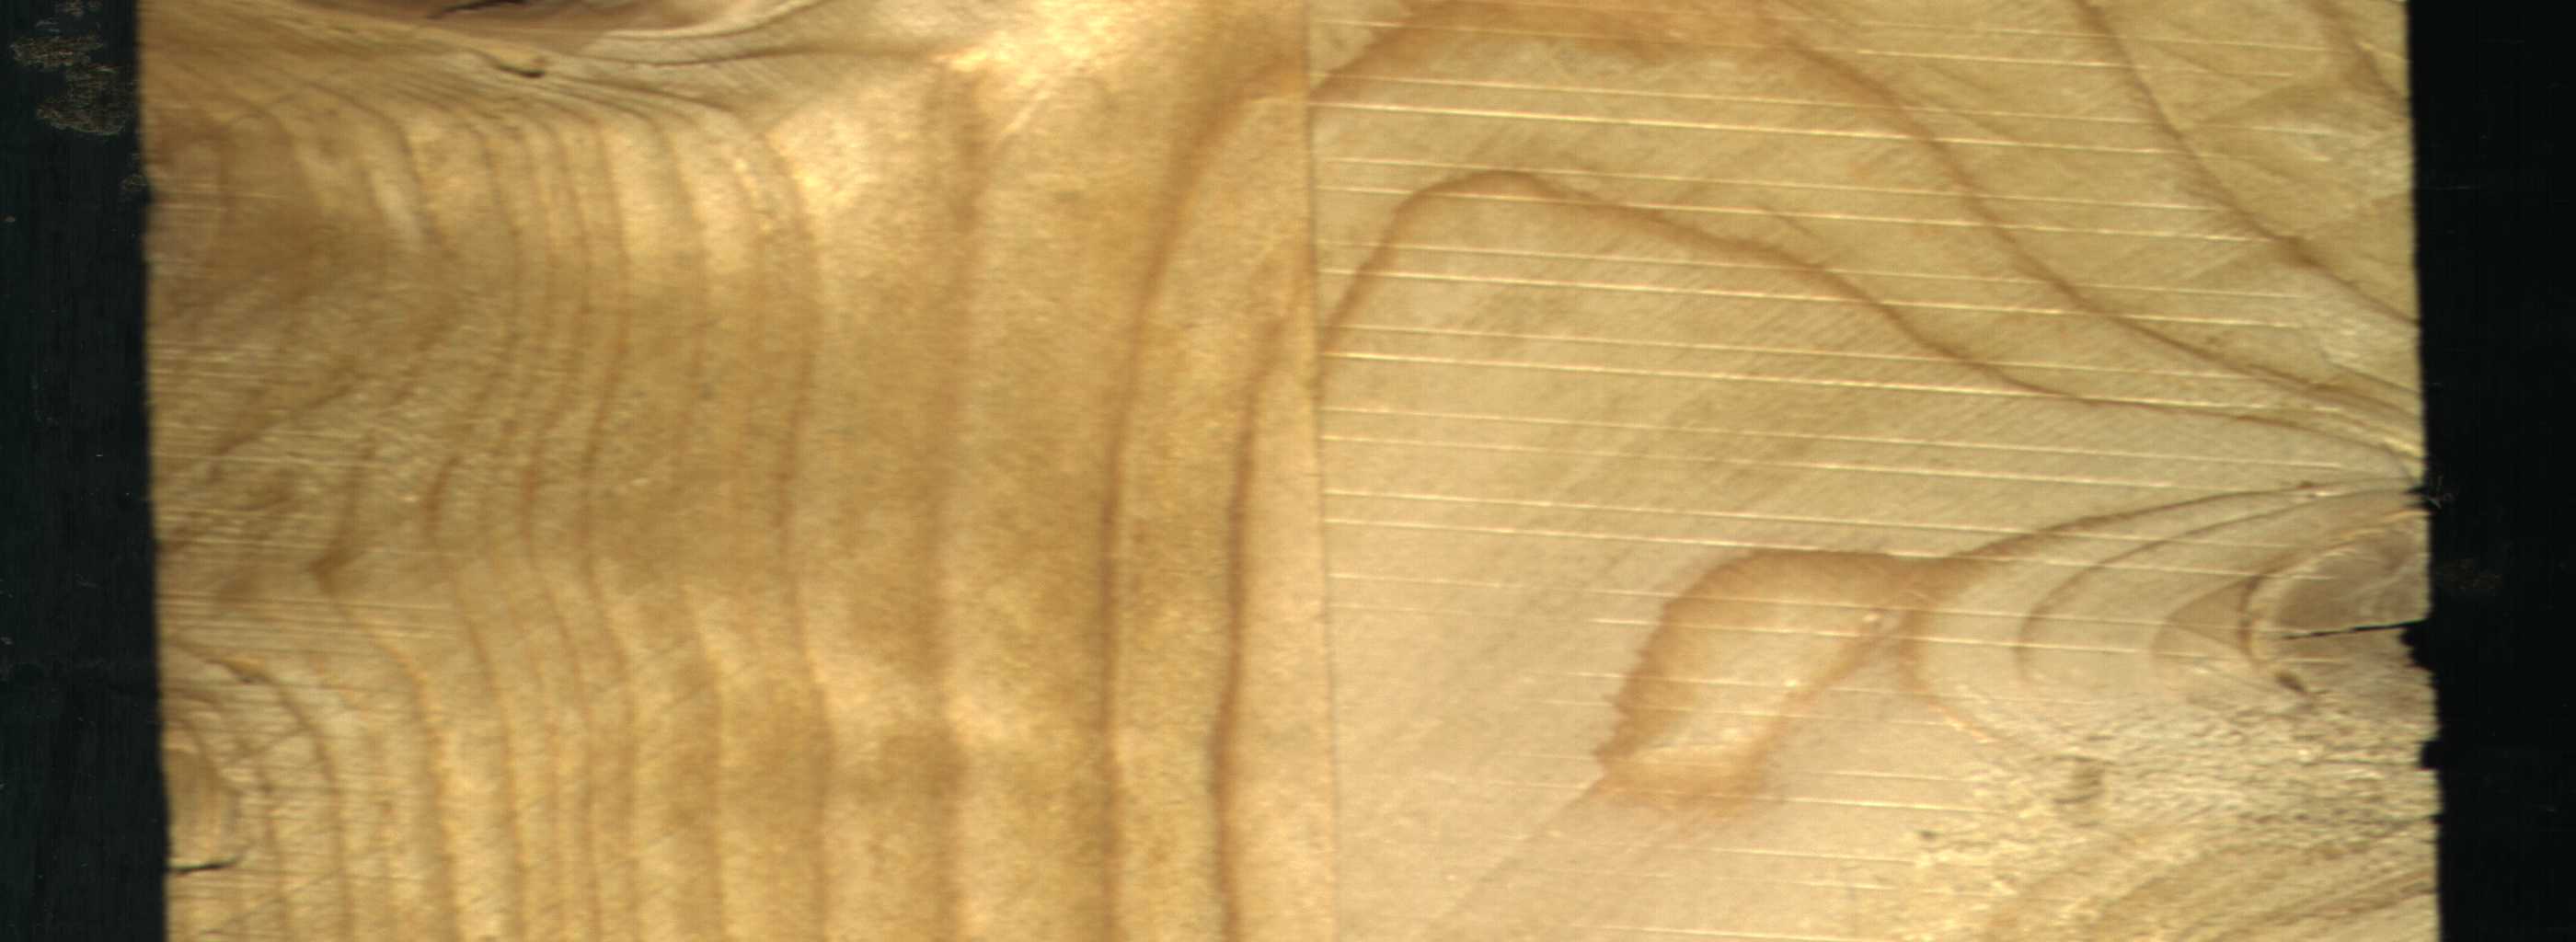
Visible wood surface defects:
knot_with_crack
knot_with_crack
Live_Knot